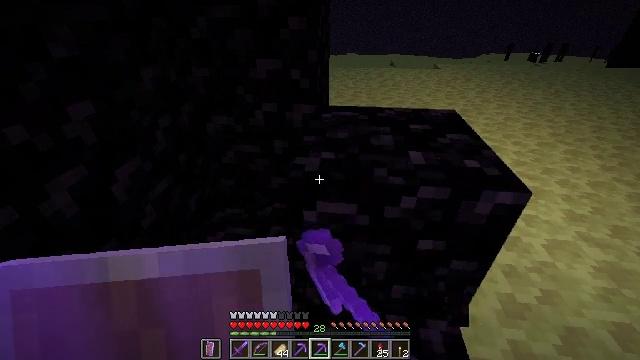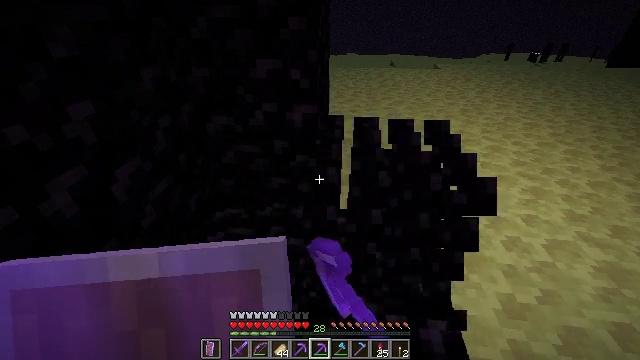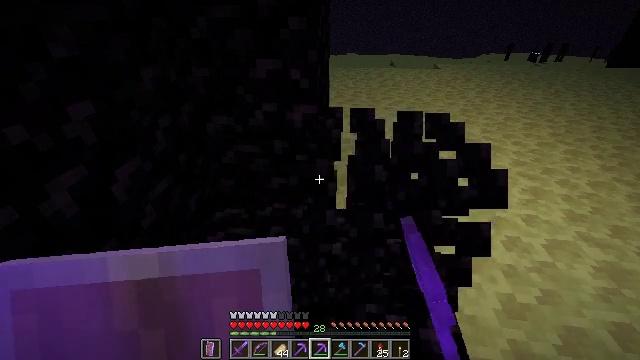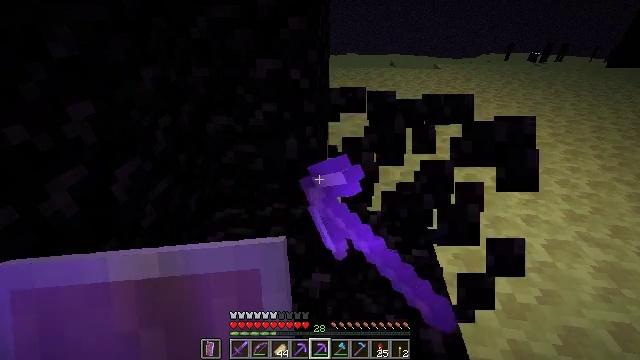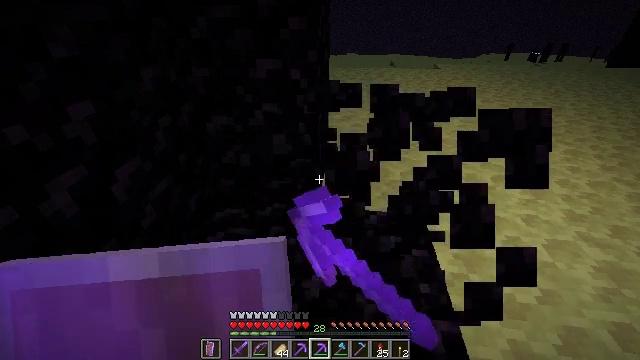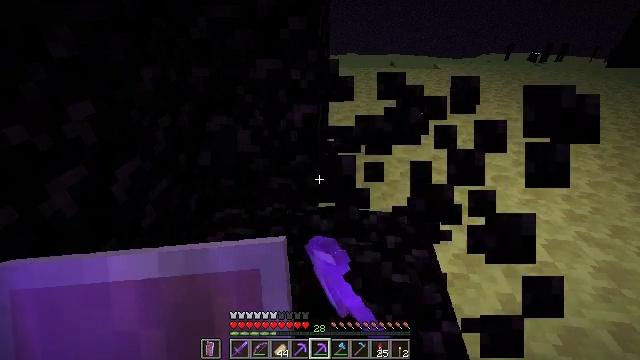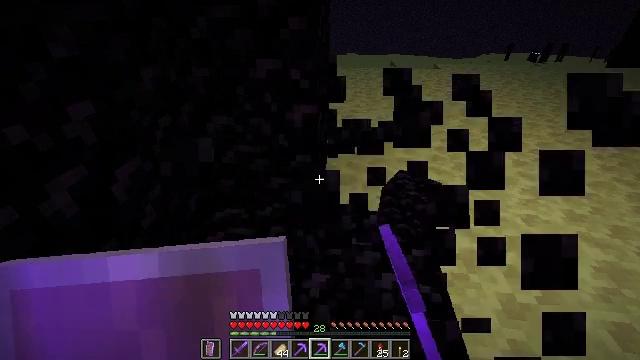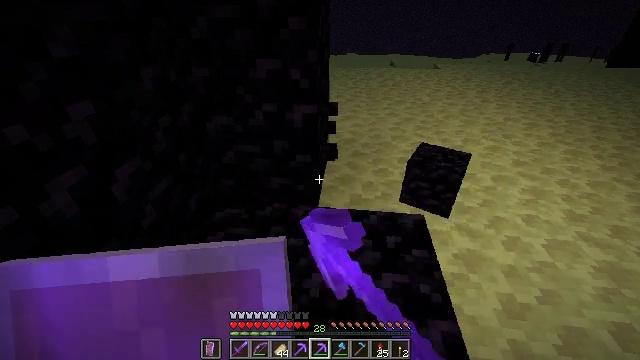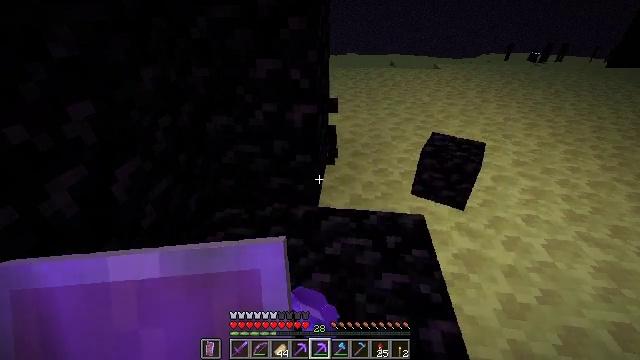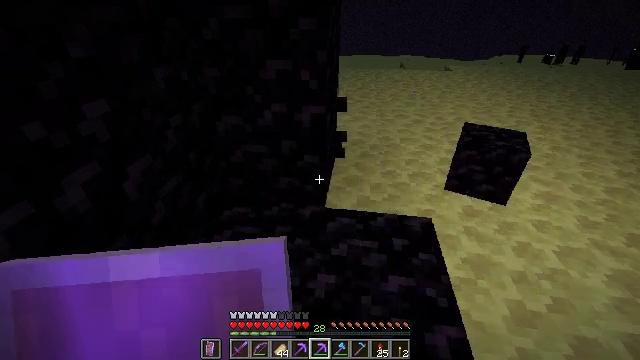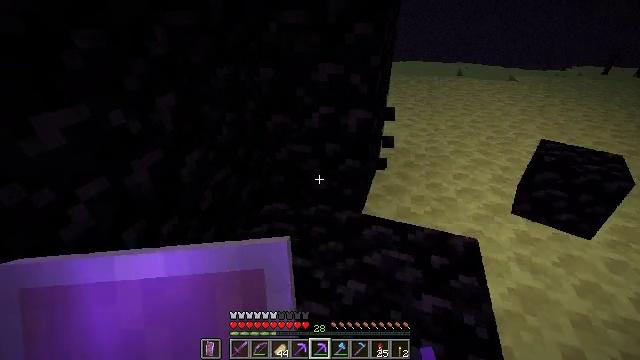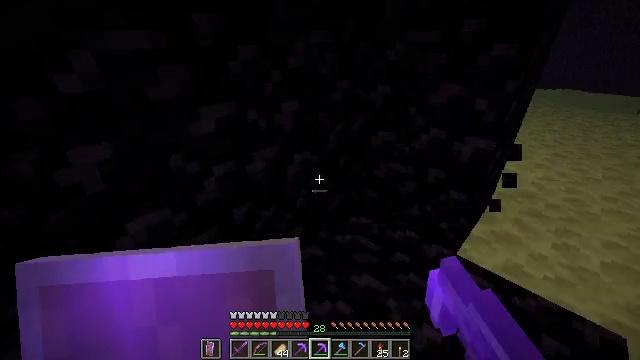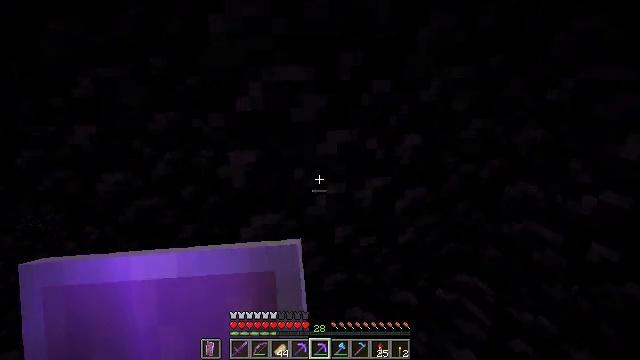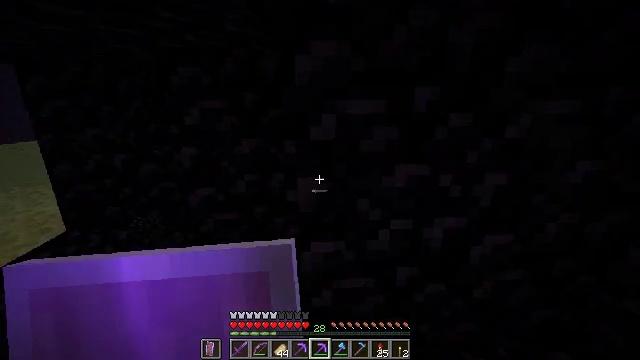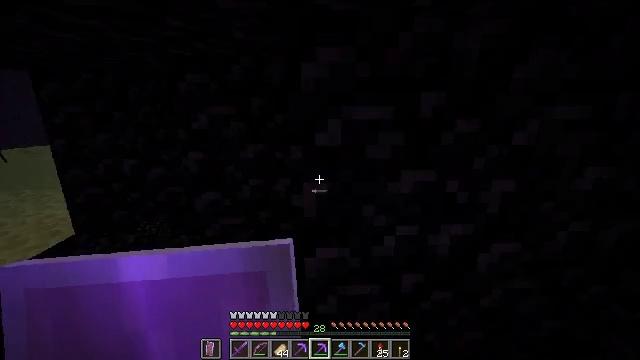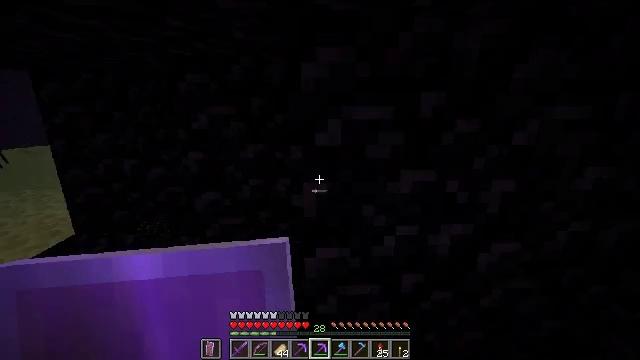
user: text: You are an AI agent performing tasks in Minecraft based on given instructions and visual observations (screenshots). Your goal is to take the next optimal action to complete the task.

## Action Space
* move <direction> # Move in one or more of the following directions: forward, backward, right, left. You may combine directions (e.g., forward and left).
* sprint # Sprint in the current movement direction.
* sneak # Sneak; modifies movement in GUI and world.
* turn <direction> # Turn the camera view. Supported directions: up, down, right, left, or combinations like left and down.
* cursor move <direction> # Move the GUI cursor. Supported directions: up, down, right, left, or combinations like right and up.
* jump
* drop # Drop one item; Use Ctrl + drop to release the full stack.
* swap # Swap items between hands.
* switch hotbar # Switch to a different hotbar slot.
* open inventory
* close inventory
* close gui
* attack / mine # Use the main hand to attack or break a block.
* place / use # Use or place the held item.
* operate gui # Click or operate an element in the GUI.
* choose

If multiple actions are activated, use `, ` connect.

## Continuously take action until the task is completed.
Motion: motion action
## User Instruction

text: Mine the obsidian block.
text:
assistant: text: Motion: attack / mine
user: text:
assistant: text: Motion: attack / mine
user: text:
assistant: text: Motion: attack / mine
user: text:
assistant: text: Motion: attack / mine
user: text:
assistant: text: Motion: attack / mine
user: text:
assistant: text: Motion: attack / mine
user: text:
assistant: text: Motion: attack / mine
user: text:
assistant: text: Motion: attack / mine
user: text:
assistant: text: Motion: turn left, attack / mine
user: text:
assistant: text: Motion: turn left, attack / mine
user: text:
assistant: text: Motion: turn left and up
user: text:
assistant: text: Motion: turn left and up
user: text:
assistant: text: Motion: turn left and up
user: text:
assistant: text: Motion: turn left and up
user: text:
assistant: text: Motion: no_op
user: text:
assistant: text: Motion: no_op
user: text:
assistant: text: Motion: turn left and up
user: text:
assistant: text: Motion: turn left and up
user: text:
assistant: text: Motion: turn up
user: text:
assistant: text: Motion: no_op
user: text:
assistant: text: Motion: no_op
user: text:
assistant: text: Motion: turn left and down
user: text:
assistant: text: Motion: turn left and down
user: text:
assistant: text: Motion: turn left and down
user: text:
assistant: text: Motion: turn left and down
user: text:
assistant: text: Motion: move left
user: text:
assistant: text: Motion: move left
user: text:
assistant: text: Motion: move left
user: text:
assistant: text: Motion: move left
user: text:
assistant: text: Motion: move left